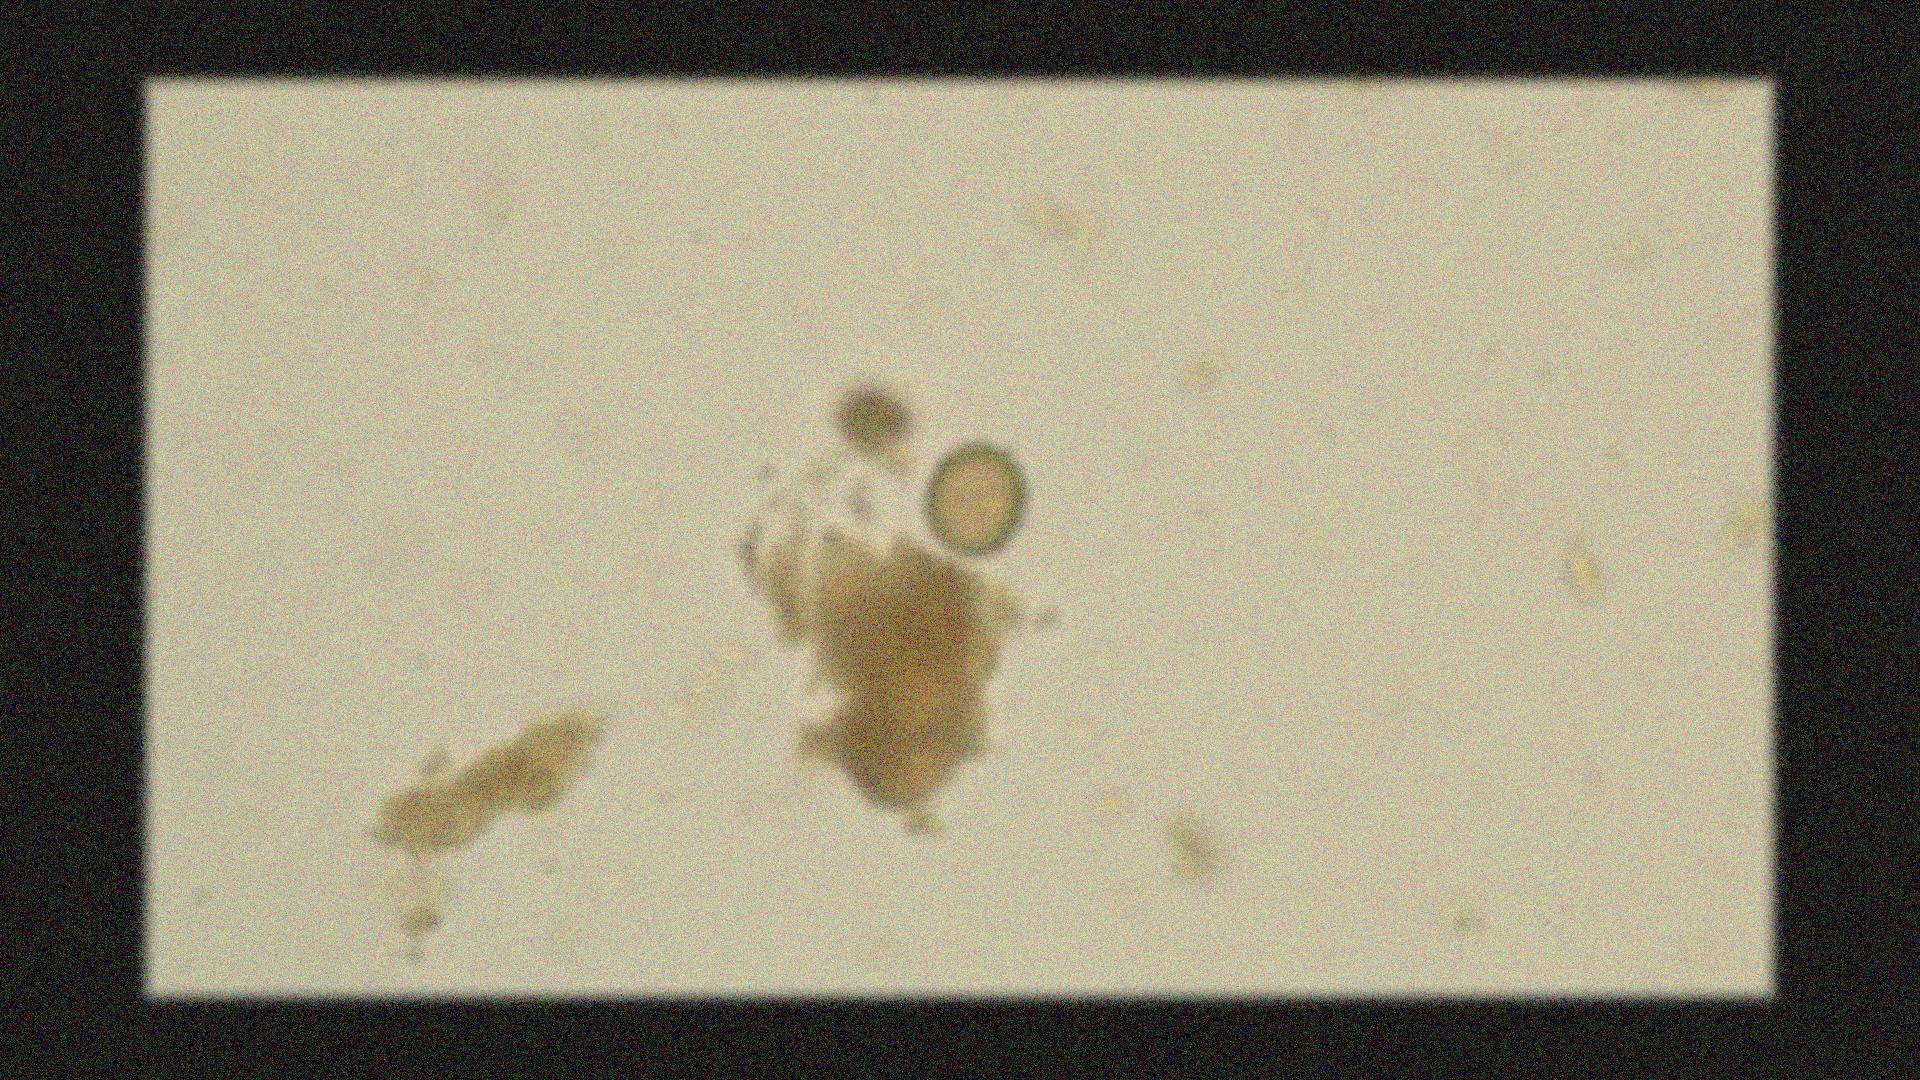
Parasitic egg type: Taenia spp. egg